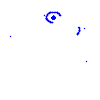
Particle: kaon